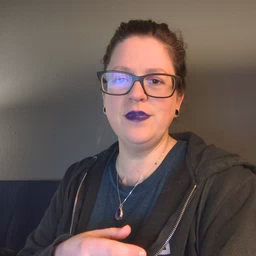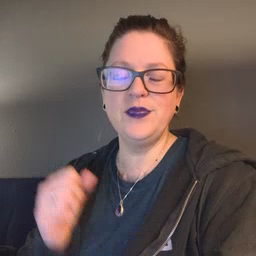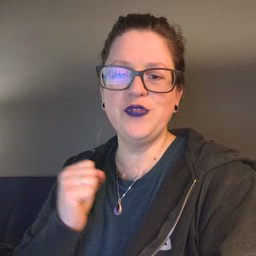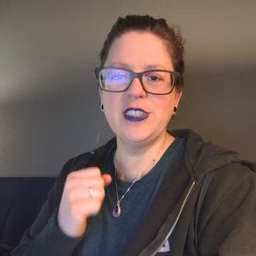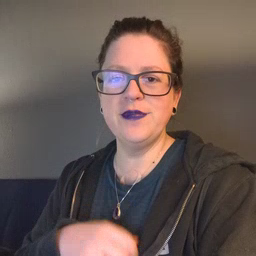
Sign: refrigerator